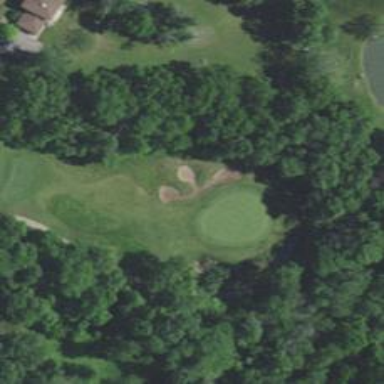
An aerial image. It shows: Golf hole.